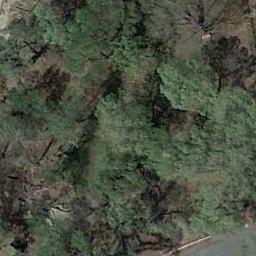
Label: forest